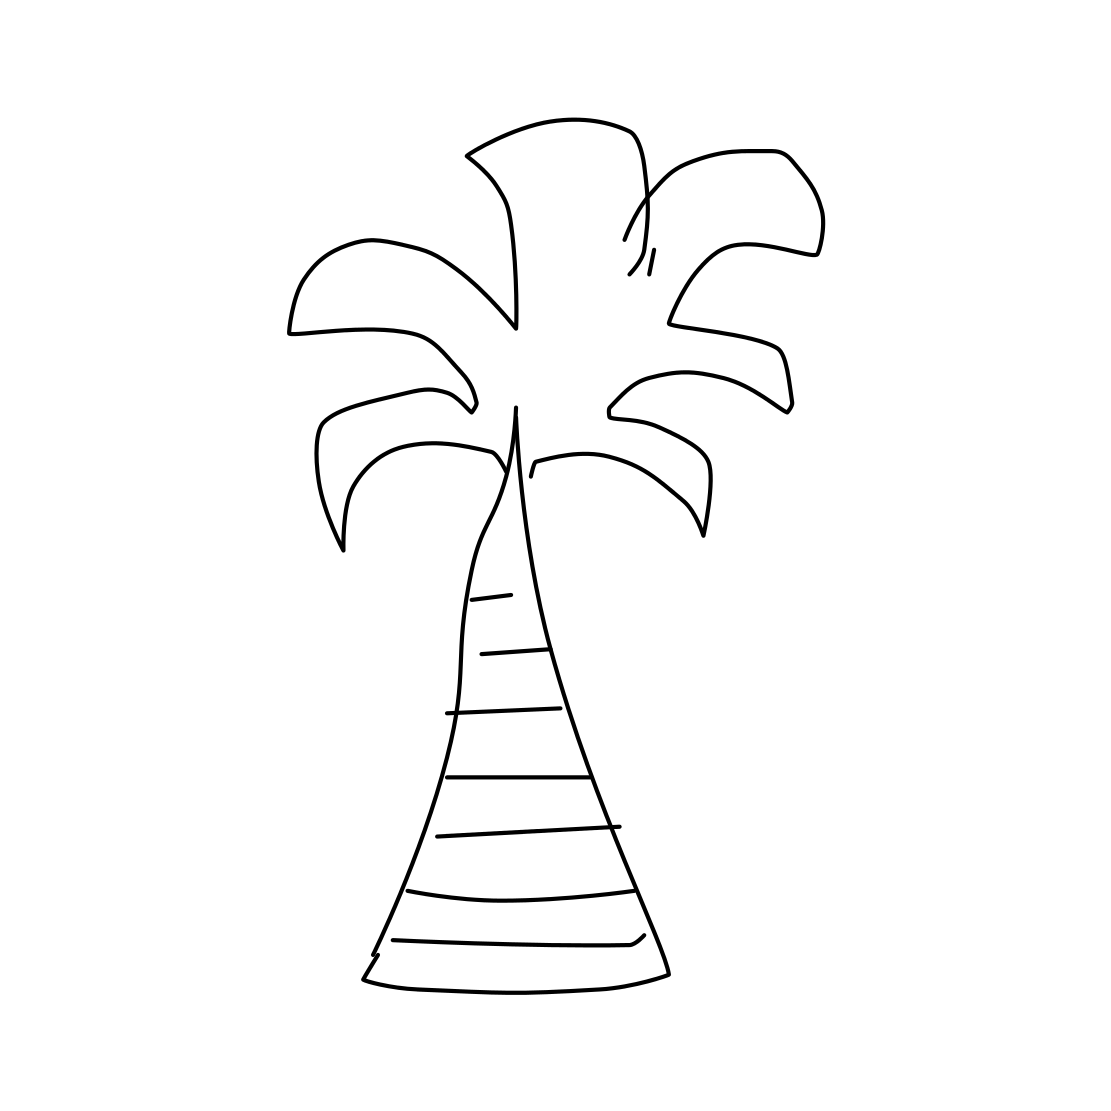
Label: palm tree